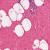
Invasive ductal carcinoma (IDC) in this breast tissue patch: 0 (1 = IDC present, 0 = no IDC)